Question: I'm new to Android App Development, and am trying to achieve the following button layout in Android Studio.
[
Ive been trying to use a Linear Layout, but I couldn't get it right.
'''
<LinearLayout
android:orientation="horizontal"
android:layout_width="match_parent"
android:layout_height="match_parent"
android:layout_alignParentTop="true"
android:layout_alignParentLeft="true"
android:layout_alignParentStart="true"
android:layout_alignParentRight="true"
android:layout_alignParentEnd="true"
android:weightSum="1">
<Button
android:layout_width="wrap_content"
android:layout_height="wrap_content"
android:text="New Button"
android:id="@+id/button"
android:layout_alignParentBottom="true"
android:layout_alignParentRight="true"
android:layout_alignParentEnd="true"
android:background="#016eff"
android:layout_alignParentLeft="true"
android:layout_alignParentStart="true"
android:layout_margin="10dp"
android:textColor="#ffffff"
android:layout_weight="0.48" />
<Button
android:layout_width="wrap_content"
android:layout_height="wrap_content"
android:text="New Button"
android:id="@+id/button2"
android:layout_alignParentBottom="true"
android:layout_alignParentRight="true"
android:layout_alignParentEnd="true"
android:background="#016eff"
android:layout_alignParentLeft="true"
android:layout_alignParentStart="true"
android:layout_margin="10dp"
android:textColor="#ffffff"
android:layout_weight="0.48" />
</LinearLayout>
'''
The problem with this is, if I added another button to the Linear Layout, then they just get squished together, instead of adding the button to the next row.
Can someone please show me to make my LinearLayout only have 2 widgets on each row, or provide another fix.
Any help will be much appreciated thanks :-)
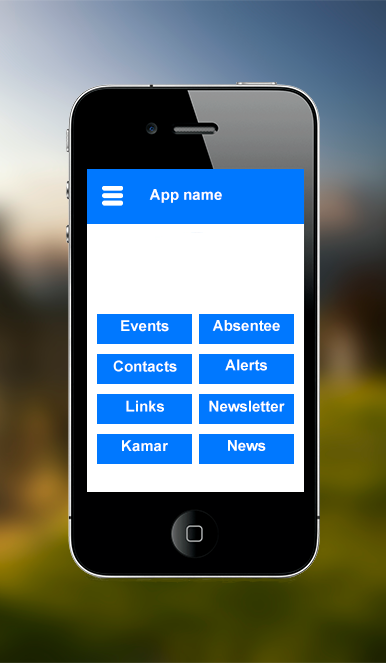
Answer: LinearLayout is fine for what you are trying to achieve. Please look at the weight and orientation attributes of a LinearLayout object. <URL>
And what you want, you can do for example like this:
'''
<LinearLayout xmlns:android="http://schemas.android.com/apk/res/android"
android:orientation="vertical"
android:layout_width="match_parent"
android:layout_height="match_parent">
<LinearLayout
android:layout_width="match_parent"
android:layout_height="0dp"
android:layout_weight="1"
android:gravity="center">
<TextView
android:text="Whatever You Want Here"
android:layout_width="match_parent"
android:layout_height="wrap_content"
android:gravity="center"
android:textSize="36sp"/>
</LinearLayout>
<LinearLayout
android:orientation="vertical"
android:layout_width="match_parent"
android:layout_height="0dp"
android:layout_weight="1">
<LinearLayout
android:orientation="horizontal"
android:layout_width="match_parent"
android:layout_height="0dp"
android:layout_weight="1"
android:gravity="center">
<Button
android:text="Button 1"
android:layout_width="0dp"
android:layout_height="wrap_content"
android:layout_weight="1"
android:gravity="center"/>
<Button
android:text="Button 2"
android:layout_width="0dp"
android:layout_height="wrap_content"
android:layout_weight="1"
android:gravity="center"/>
</LinearLayout>
<LinearLayout
android:orientation="horizontal"
android:layout_width="match_parent"
android:layout_height="0dp"
android:layout_weight="1"
android:gravity="center">
<Button
android:text="Button 3"
android:layout_width="0dp"
android:layout_height="wrap_content"
android:layout_weight="1"
android:gravity="center"/>
<Button
android:text="Button 4"
android:layout_width="0dp"
android:layout_height="wrap_content"
android:layout_weight="1"
android:gravity="center"/>
</LinearLayout>
<LinearLayout
android:orientation="horizontal"
android:layout_width="match_parent"
android:layout_height="0dp"
android:layout_weight="1"
android:gravity="center">
<Button
android:text="Button 5"
android:layout_width="0dp"
android:layout_height="wrap_content"
android:layout_weight="1"
android:gravity="center"/>
<Button
android:text="Button 6"
android:layout_width="0dp"
android:layout_height="wrap_content"
android:layout_weight="1"
android:gravity="center"/>
</LinearLayout>
<LinearLayout
android:orientation="horizontal"
android:layout_width="match_parent"
android:layout_height="0dp"
android:layout_weight="1"
android:gravity="center">
<Button
android:text="Button 7"
android:layout_width="0dp"
android:layout_height="wrap_content"
android:layout_weight="1"
android:gravity="center"/>
<Button
android:text="Button 8"
android:layout_width="0dp"
android:layout_height="wrap_content"
android:layout_weight="1"
android:gravity="center"/>
</LinearLayout>
</LinearLayout>
</LinearLayout>
'''
Output:
<URL>
And watch out, because nesting too many weight attributes may have some negative performance issues.